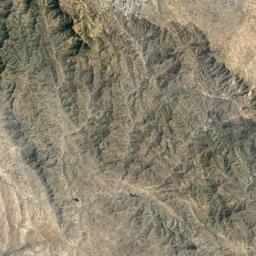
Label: mountain